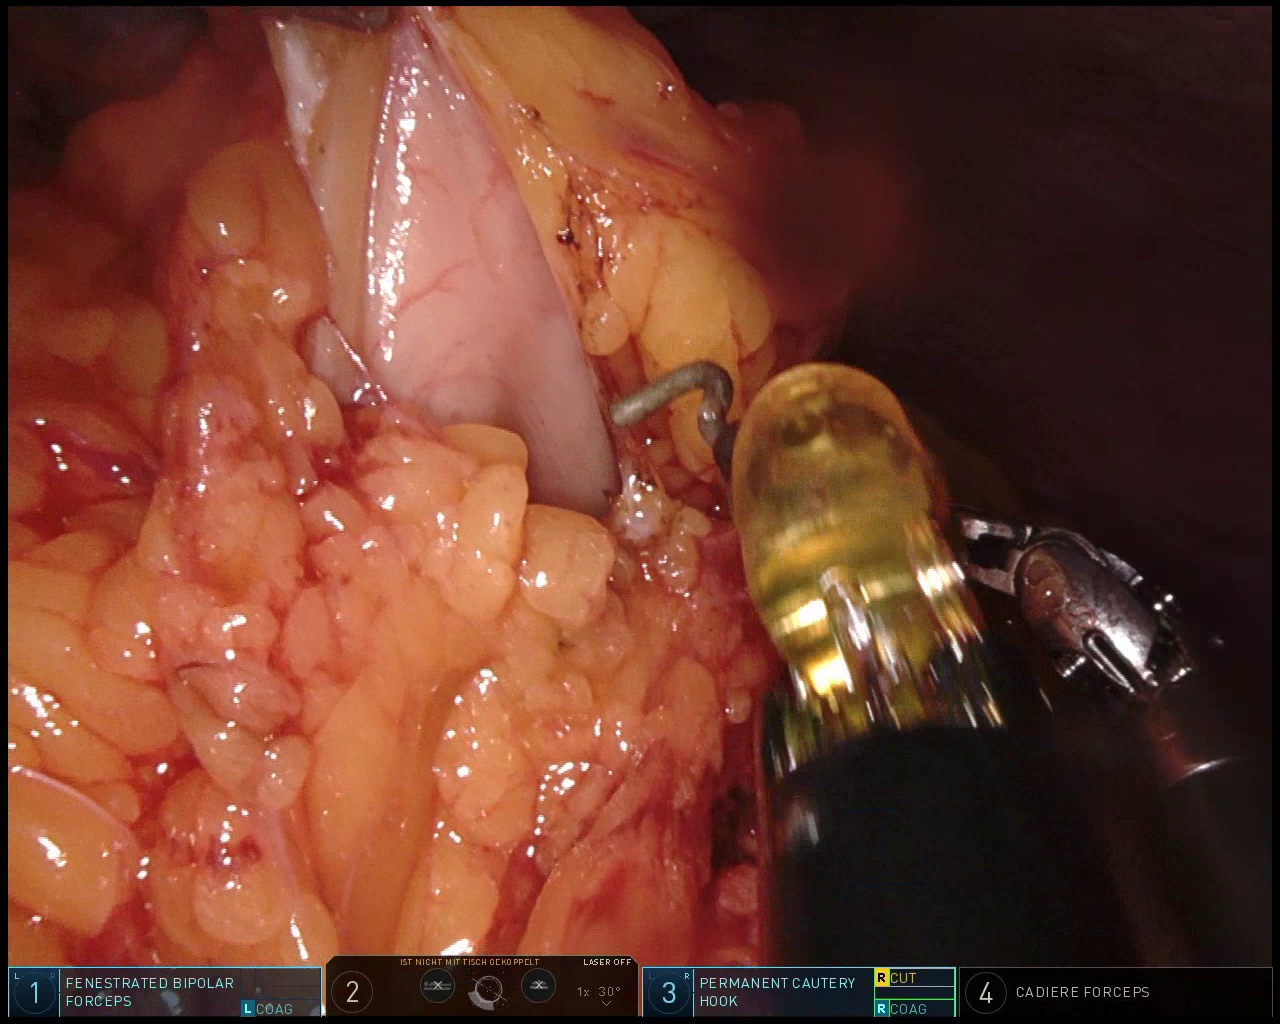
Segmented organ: stomach
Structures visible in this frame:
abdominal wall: yes
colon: no
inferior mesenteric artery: no
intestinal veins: no
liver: no
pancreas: no
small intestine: no
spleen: no
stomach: yes
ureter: no
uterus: no
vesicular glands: no